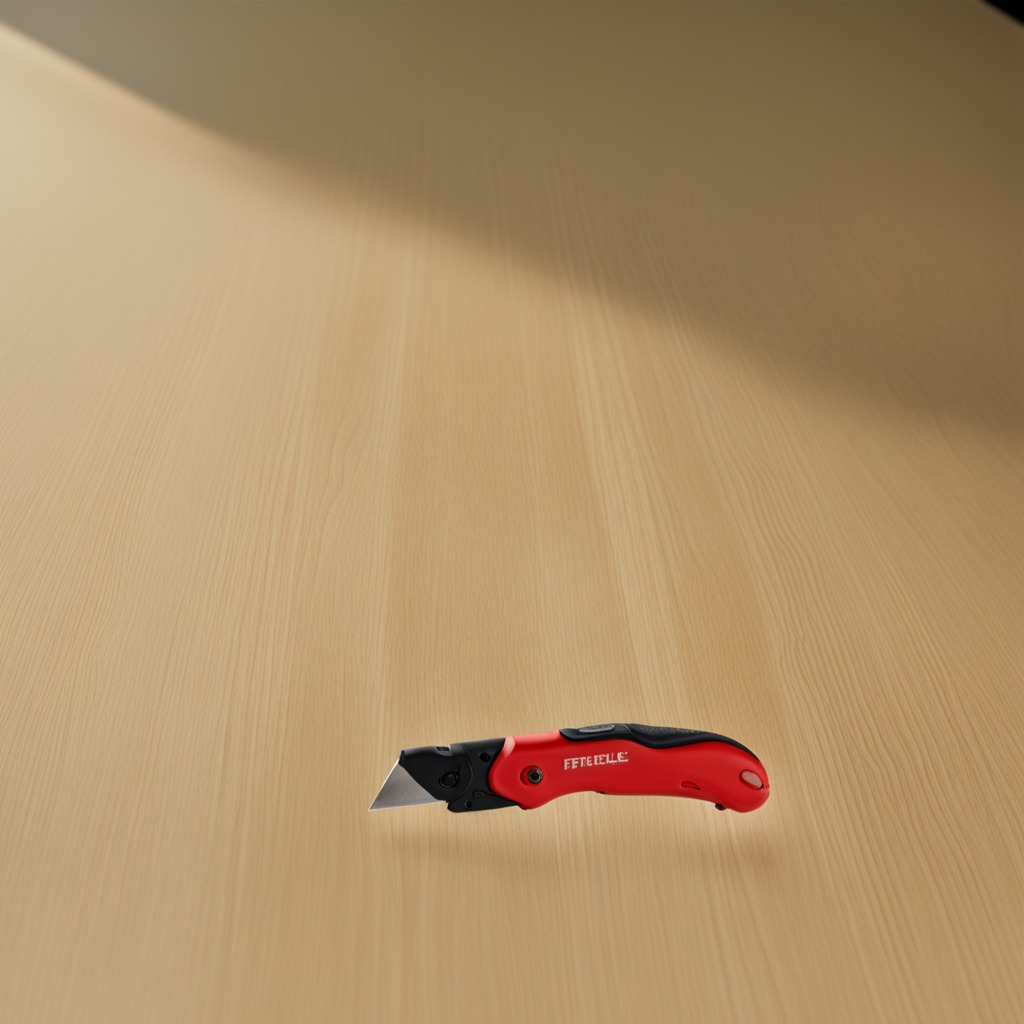
A utility knife lies on the plywood surface in a paint workshop lit by afternoon window light.